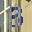
Label: 3